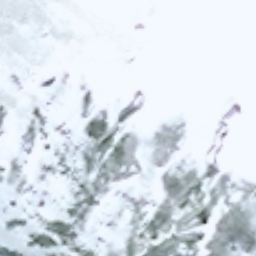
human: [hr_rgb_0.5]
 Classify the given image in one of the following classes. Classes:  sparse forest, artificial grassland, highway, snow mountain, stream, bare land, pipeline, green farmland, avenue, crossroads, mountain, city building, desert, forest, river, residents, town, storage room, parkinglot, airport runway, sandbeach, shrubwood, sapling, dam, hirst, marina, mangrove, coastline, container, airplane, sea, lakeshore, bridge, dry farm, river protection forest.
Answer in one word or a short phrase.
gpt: snow mountain